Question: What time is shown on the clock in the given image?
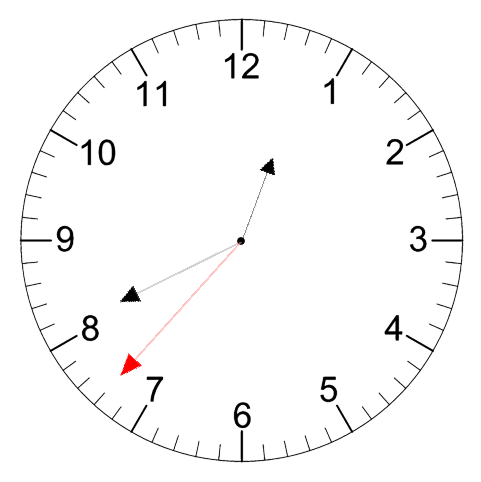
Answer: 12:40:37